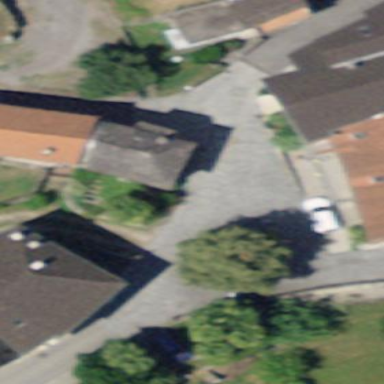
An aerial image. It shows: Asphalt surface in residential road area.